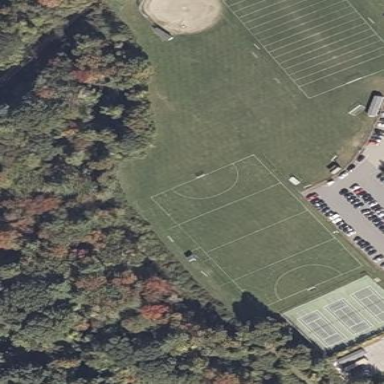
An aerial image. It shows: Lacrosse pitch for leisure sports activities.